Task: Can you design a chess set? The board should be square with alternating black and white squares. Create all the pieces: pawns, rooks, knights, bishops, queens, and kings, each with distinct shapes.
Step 900:
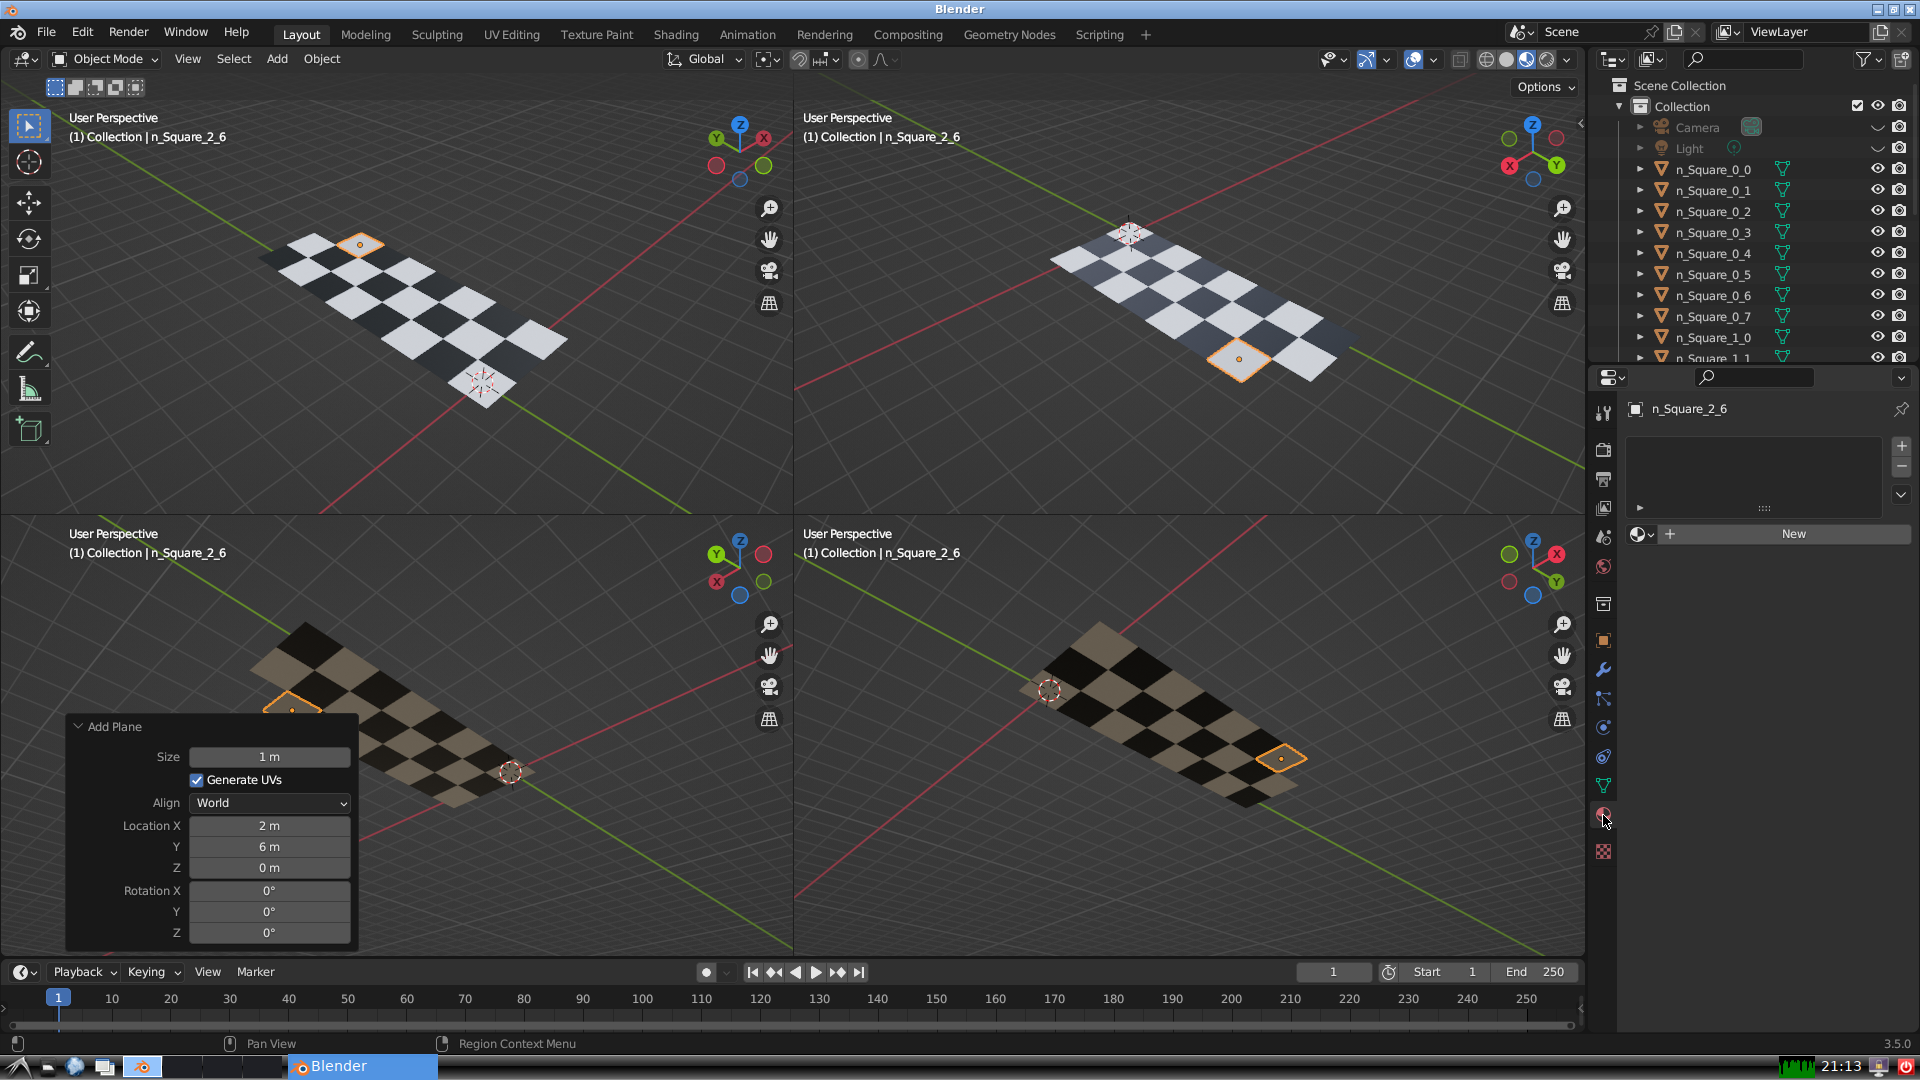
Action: {"mouse_move": [1636, 534]}